Interaction volume radius: 5 \u00c5
Interaction volume height: 15 \u00c5
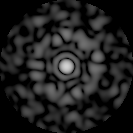
Disorder parameter: 0.8531